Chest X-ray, AP view. Patient: 58 years old, sex M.
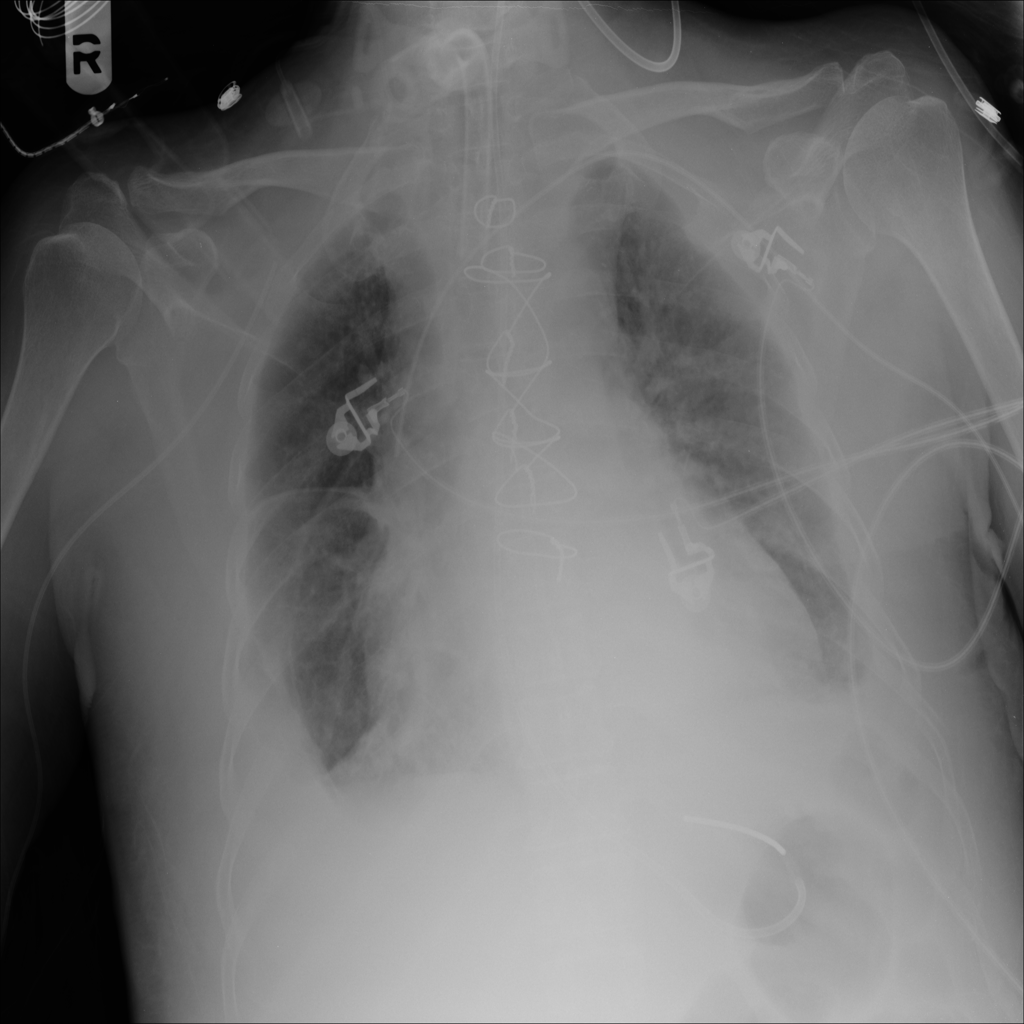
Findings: Effusion